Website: lowes
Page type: customer-info-address
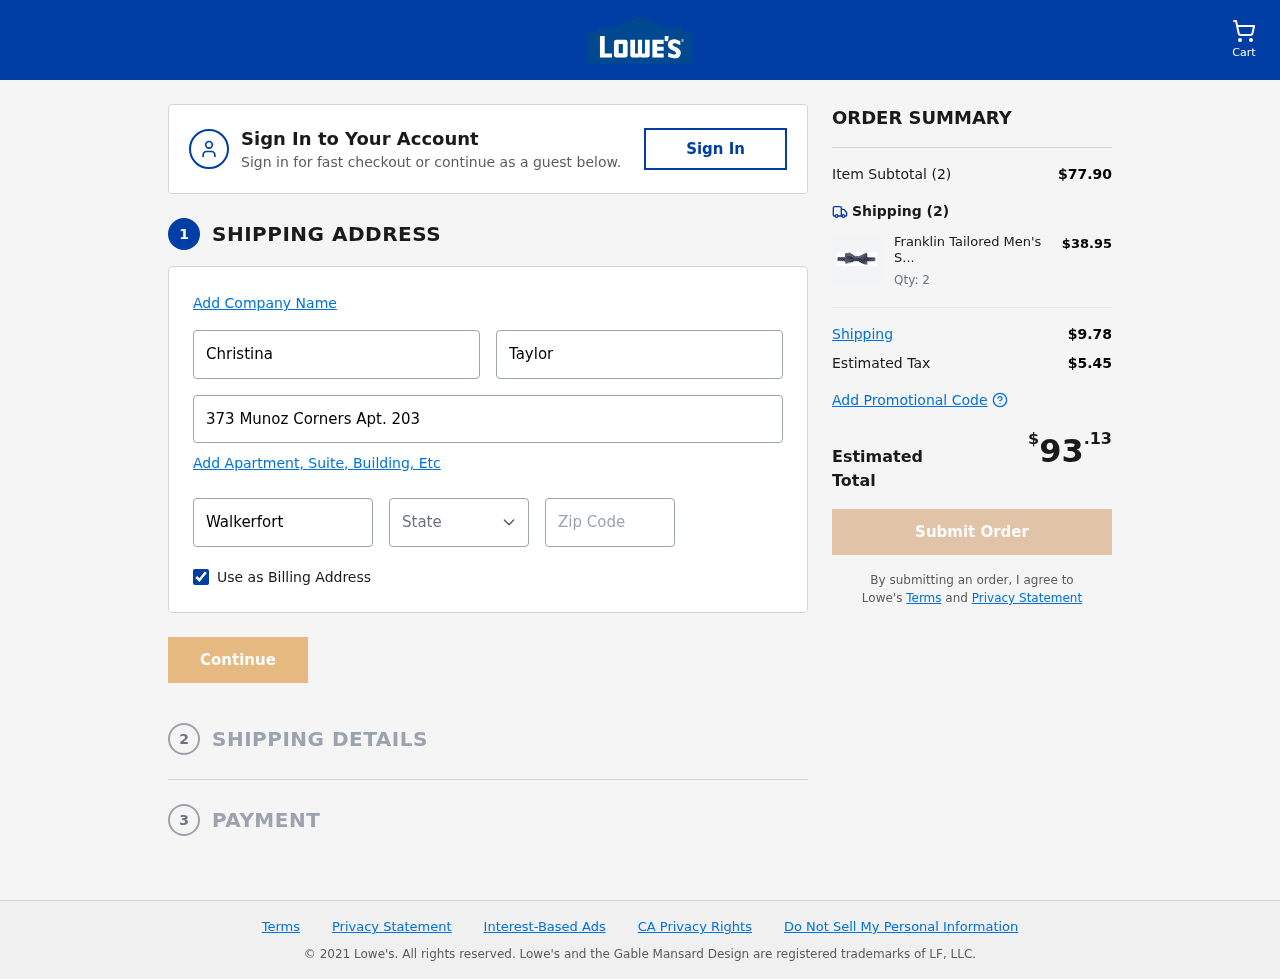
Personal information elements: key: PII_CITY
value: Walkerfort
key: PII_FIRSTNAME
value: Christina
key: PII_LASTNAME
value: Taylor
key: PII_POSTCODE
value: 95687
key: PII_STATE_ABBR
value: WI
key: PII_STREET
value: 373 Munoz Corners Apt. 203
Product elements: key: PRODUCT1_NAME
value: Franklin Tailored Men's Square Bow Tie, Navy
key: PRODUCT1_PRICE
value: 38.95
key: PRODUCT1_QUANTITY
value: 2
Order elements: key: ORDER_NUM_ITEMS
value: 2
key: ORDER_SUBTOTAL
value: $77.90
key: ORDER_NUM_ITEMS2
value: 2
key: ORDER_SHIPPING_COST
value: $9.78
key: ORDER_TAX
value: $5.45
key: ORDER_TOTAL
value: $93.13